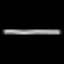
Label: line